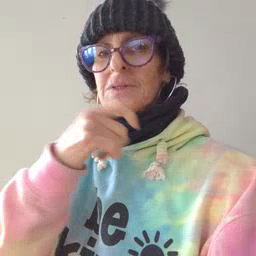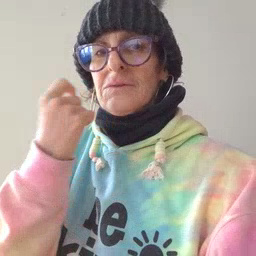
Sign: dryer